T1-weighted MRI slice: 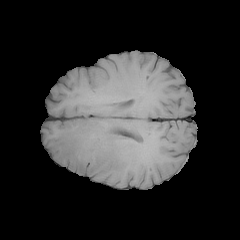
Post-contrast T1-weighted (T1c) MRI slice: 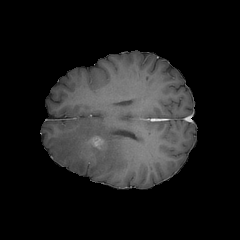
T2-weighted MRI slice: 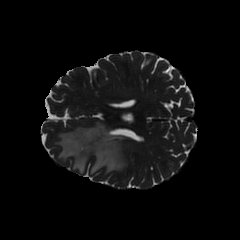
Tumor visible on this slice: yes